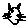
Label: cat